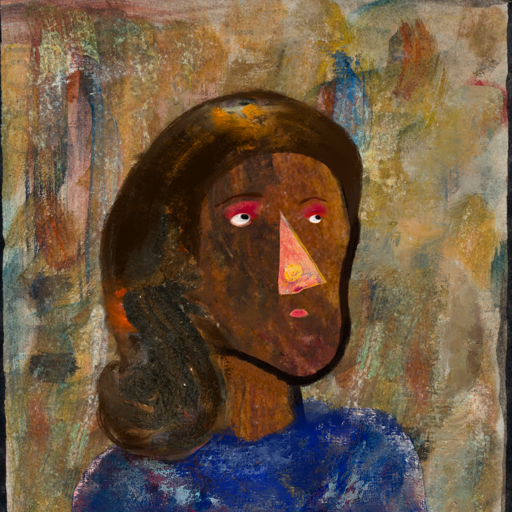
Background: Pipe, Head And Neck Side: Mosgoul, Face Side: Irani, Bust: Irani, Hair Side: Gypsy_Queen, Head Accessory: Blank, Second Necklace: Blank, Necklace: Blank, Baby: Blank